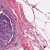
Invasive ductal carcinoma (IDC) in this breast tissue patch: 0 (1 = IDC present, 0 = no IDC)